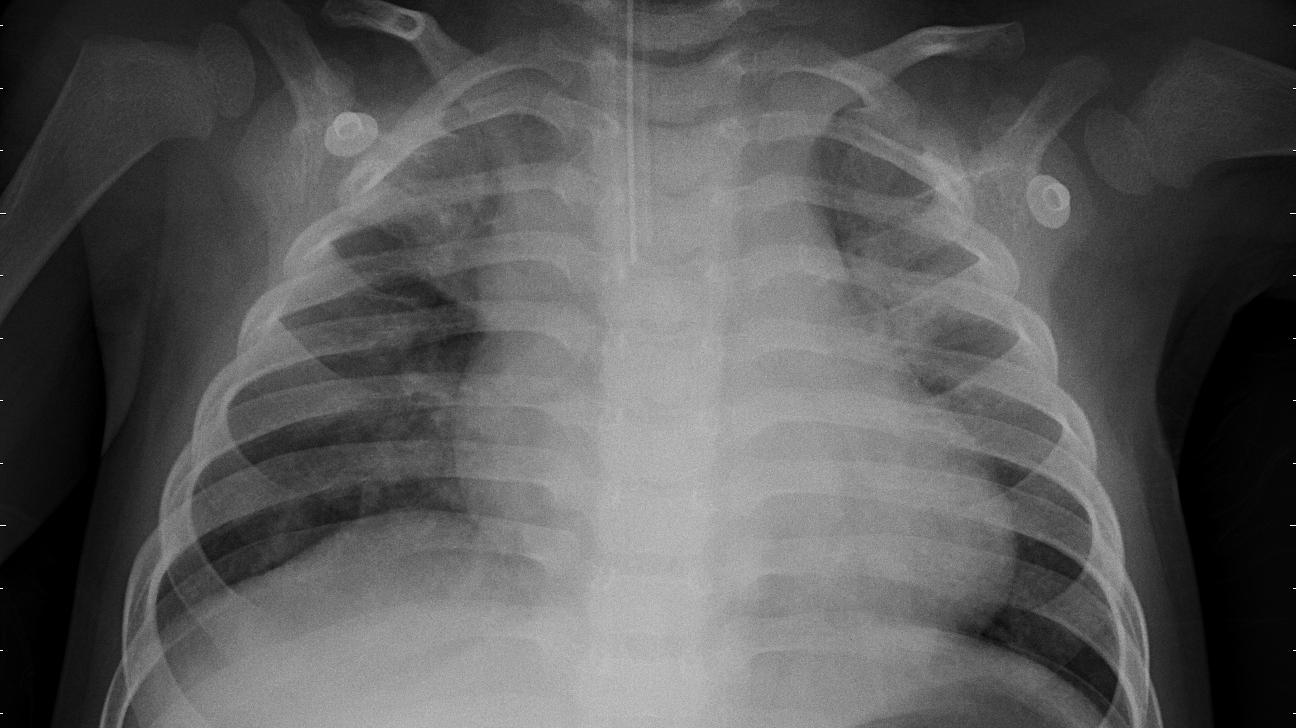
Diagnosis: PNEUMONIA